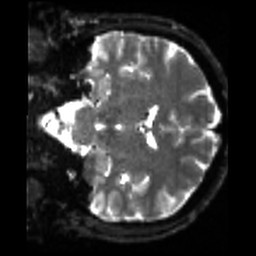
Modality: sbref
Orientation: coronal
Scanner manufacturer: siemens
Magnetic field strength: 3 T
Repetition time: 4 s
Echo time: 0.0594 s